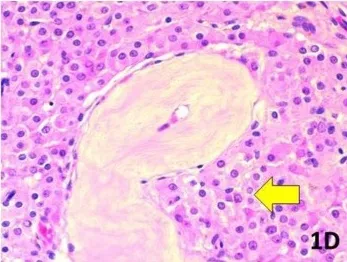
Morphologic findings in surgically removed testes. (D) Morphology of Leydig cells (arrow). Note the absence of Reinke's crystalloids. HE, OM 400x.
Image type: pathology (h&e)